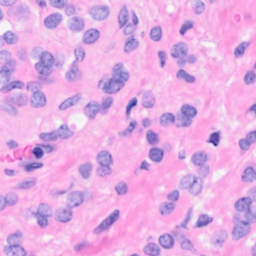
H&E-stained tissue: Breast